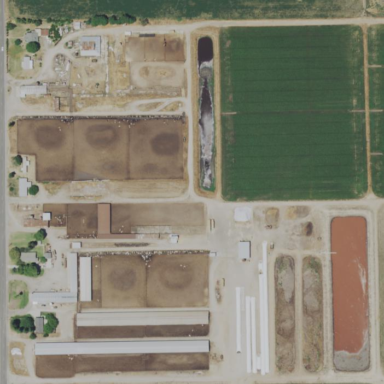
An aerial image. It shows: Farmyard area.